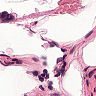
Metastatic tissue present: no